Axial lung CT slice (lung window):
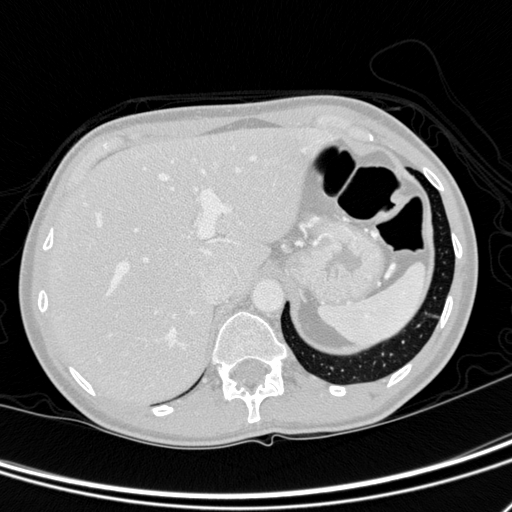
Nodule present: no